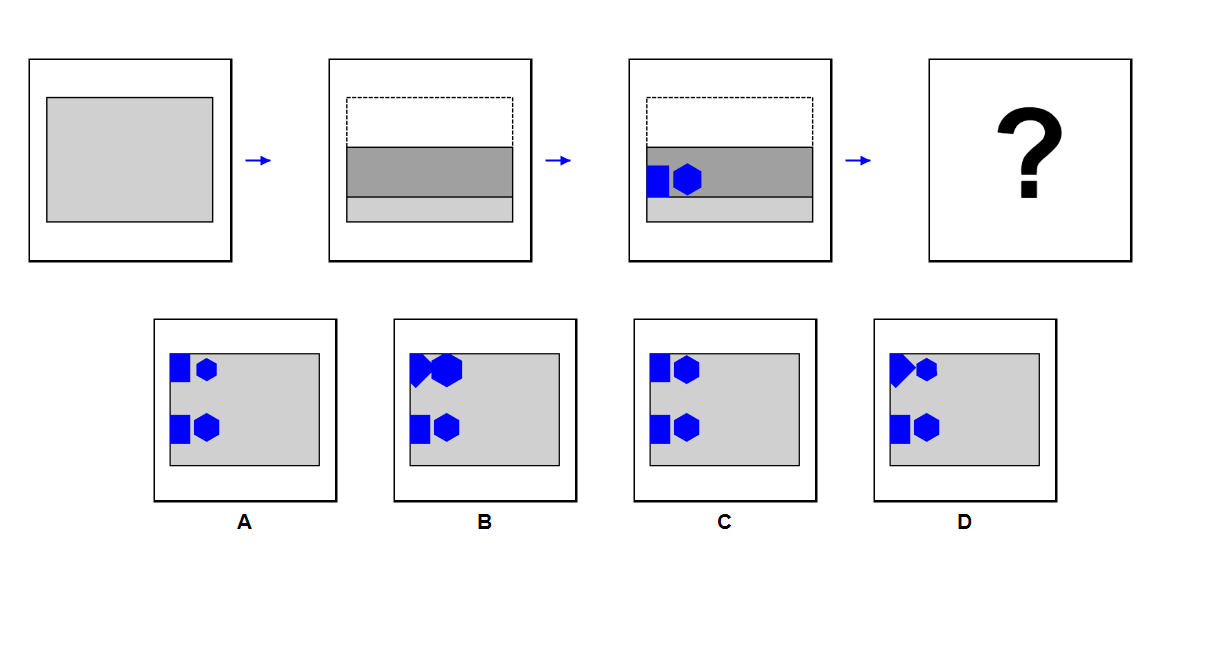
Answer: C